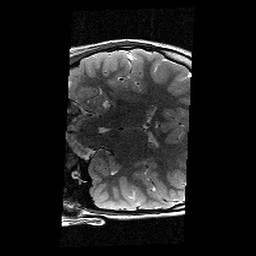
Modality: T2w
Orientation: coronal
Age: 10
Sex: female
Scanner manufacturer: siemens
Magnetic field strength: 3 T
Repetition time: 9.23 s
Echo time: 0.067 s